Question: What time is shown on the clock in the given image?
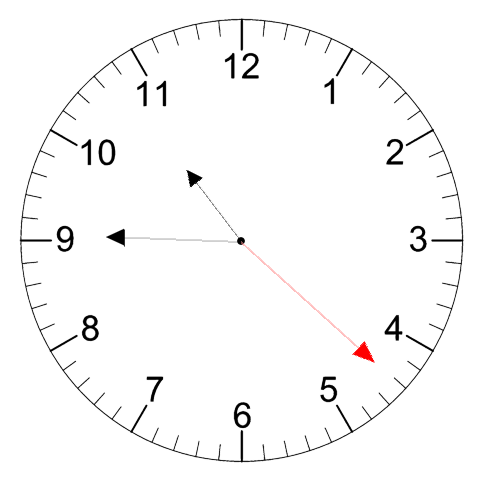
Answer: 10:45:22